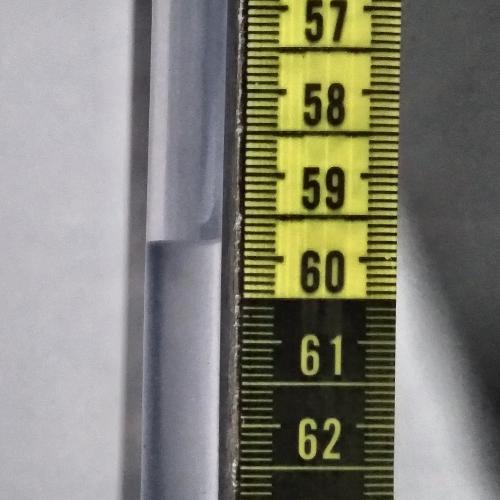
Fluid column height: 59.8 cm